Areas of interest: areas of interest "Shopping Mall"
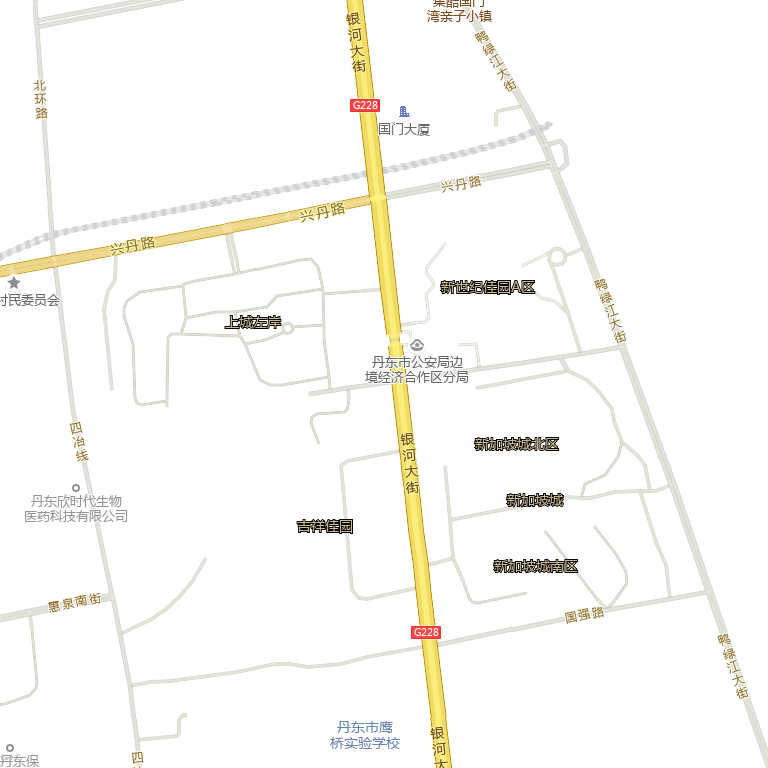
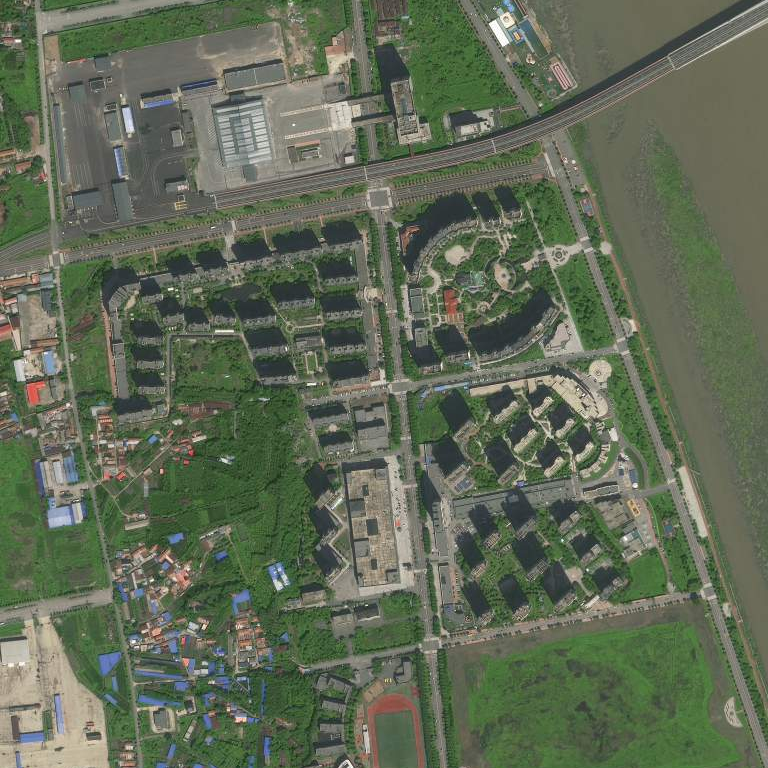